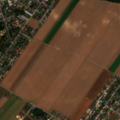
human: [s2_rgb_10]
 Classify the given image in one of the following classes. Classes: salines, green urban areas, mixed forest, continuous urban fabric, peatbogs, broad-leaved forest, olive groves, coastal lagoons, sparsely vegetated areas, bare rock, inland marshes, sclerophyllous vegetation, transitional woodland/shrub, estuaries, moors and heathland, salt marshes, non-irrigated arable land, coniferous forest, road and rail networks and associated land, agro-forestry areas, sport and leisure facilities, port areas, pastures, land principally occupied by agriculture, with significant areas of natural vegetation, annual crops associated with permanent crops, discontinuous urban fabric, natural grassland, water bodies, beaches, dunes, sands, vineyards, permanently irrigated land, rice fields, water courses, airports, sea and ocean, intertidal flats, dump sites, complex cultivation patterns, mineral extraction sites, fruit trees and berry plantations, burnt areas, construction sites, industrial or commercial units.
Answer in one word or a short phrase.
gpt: discontinuous urban fabric, non-irrigated arable land, mixed forest